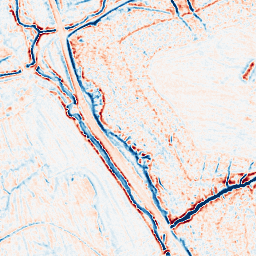
Category: edge_preserving
Decomposition family: bilateral
Decomposition parameters: d: 9
sigma_color: 75
sigma_space: 100
Upsampling method: cubic_mitchell
Upsampling parameters: scale: 4
Upsampling scale: 4